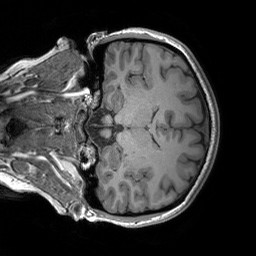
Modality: T1w
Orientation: coronal
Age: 24